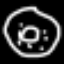
Label: donut